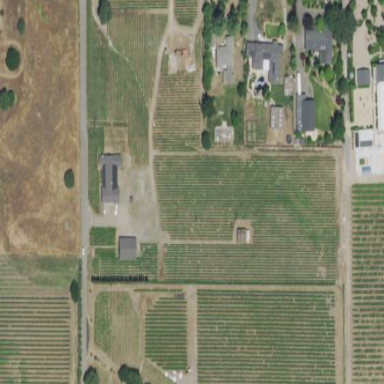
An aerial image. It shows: Vineyard growing wine grapes.